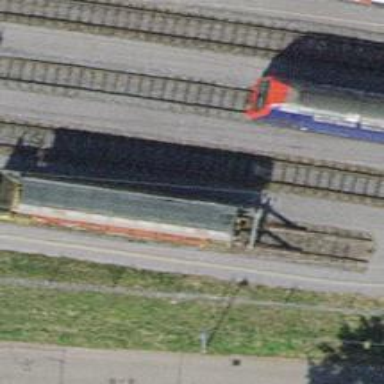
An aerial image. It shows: Railway buffer stop.